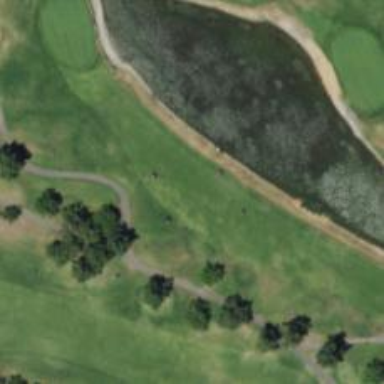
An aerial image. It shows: Golf hole.